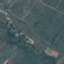
Label: Pasture